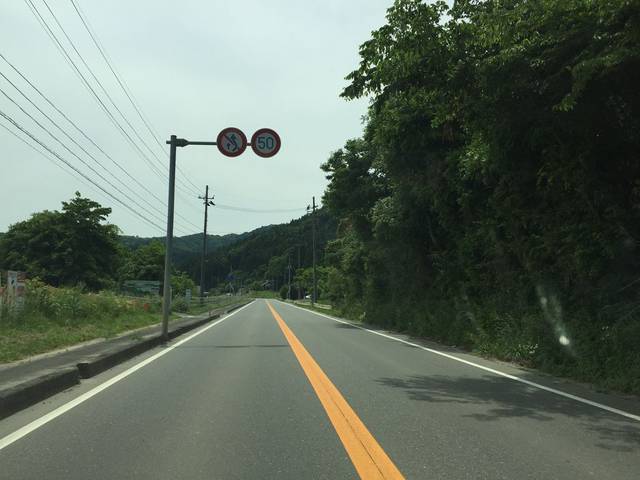
Region: Japan
Coordinates: 37.772, 140.862